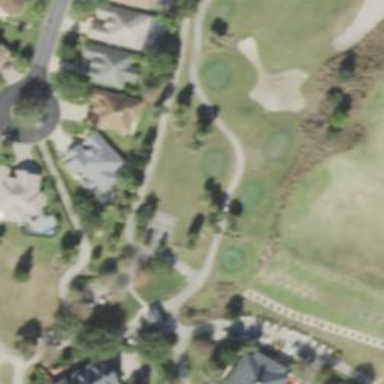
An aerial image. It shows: Golf cartpath that is also road path.